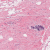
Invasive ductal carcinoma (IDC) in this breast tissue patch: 0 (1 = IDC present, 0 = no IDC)